Однородное кольцо лежит на двух одинаковых параллельных рельсах. Левый рельс движется параллельно самому себе с постоянной скоростью $v$. Правый рельс покоится. Угловое расстояние между точками контакта (если смотреть из центра кольца) равно $2\alpha$ для левого рельса и $2\beta$ для правого.
Считая, что $\alpha\ll 1$ и $\beta=\pi/3$, найдите скорость центра кольца.
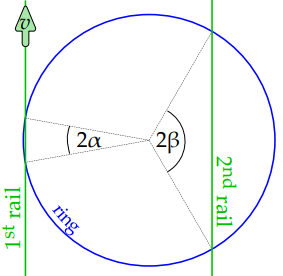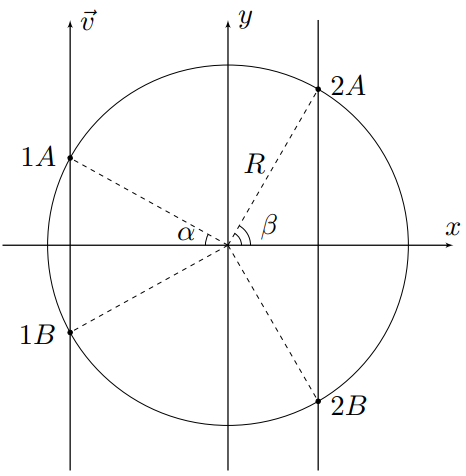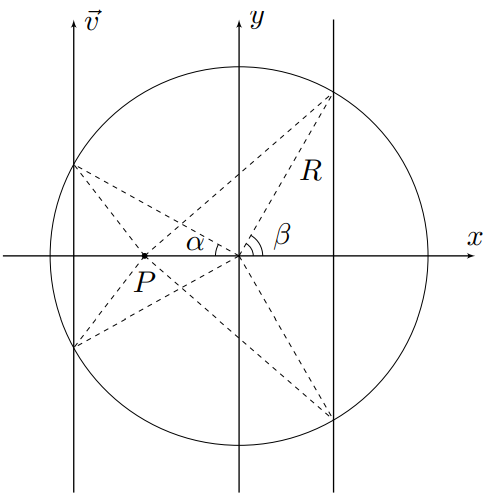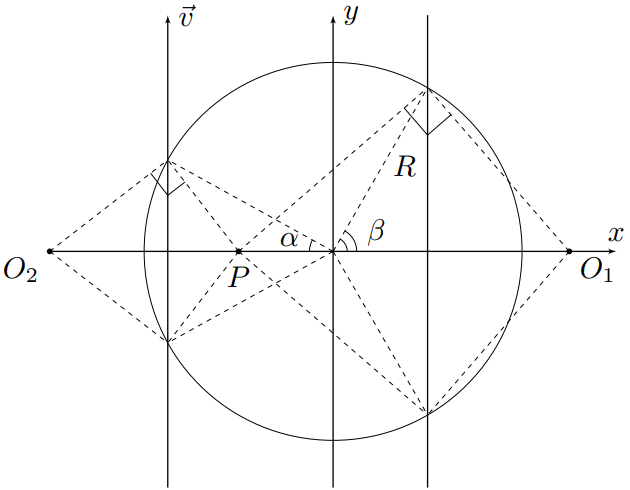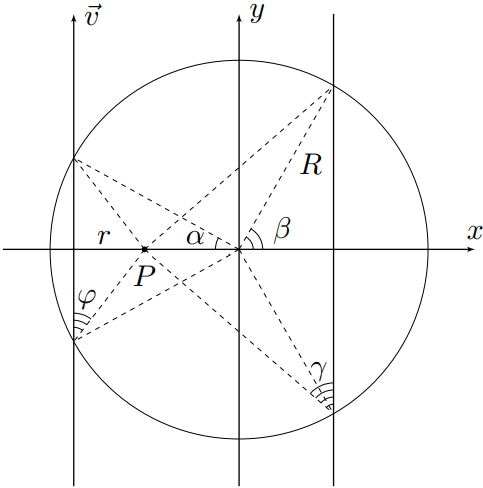
Решение: Введём величину $k=r/R$ и приведём квадратное уравнение к стандартному виду:$$k^2\left(\tan^2\beta-\tan^2\alpha\right)+2k\tan^2\alpha\left(\cos\alpha+\cos\beta\right)+\sin^2\alpha\tan^2\beta-\sin^2\beta\tan^2\alpha-\tan^2\alpha\left(\cos\alpha+\cos\beta\right)^2=0{.}$$Теперь учтём, что $\beta=\cfrac{\pi}{3}$ и $\alpha\ll{1}$. Разложим каждое из слагаемых до ведущего члена:$$1){~}\tan^2\beta-\tan^2\alpha\approx{3};$$$$2){~}2\tan^2\alpha(\cos\alpha+\cos\beta)\approx{3\alpha^2};$$$$3){~}\sin^2\alpha\tan^2\beta-\sin^2\beta\tan^2\alpha-\tan^2\alpha\left(\cos\alpha+\cos\beta\right)^2\approx{\cfrac{9\alpha^2}{4}-\alpha^2\left(\cfrac{3-\alpha^2}{2}\right)^2}\approx{\cfrac{3\alpha^4}{2}}{.}$$С учётом приближений перепишем квадратное уравнение компактнее и решим:$$k^2+k\alpha^2-\cfrac{\alpha^4}{2}=0\Rightarrow{k=\cfrac{\alpha^2\left(-1\pm{\sqrt{3}}\right)}{2}}{.}$$Корень со знаком ${-}$ не подходит, поскольку в таком случае сил трения окажутся не скомпенсированными. Отсюда:$$k=\cfrac{\alpha^2\left(\sqrt{3}-1\right)}{2}{.}$$Величина $r$ оказывается малой. В связи с этим положение точки $O_1$оказывается практически на окружности. Поэтому $O_1O=R$.Положение точки $O_2$ задаётся равенством$$PO_2=\cfrac{r}{\sin^2\varphi}=r+\cfrac{R^2\sin^2\alpha}{r}\approx{R\left(1+\sqrt{3}\right)}{.}$$Таким образом:$$O_1O_2=O_1O+OP+PO_2=R\left(3+\sqrt{3}\right){,}$$откуда ответ на вопрос задачи:
Ответ: $$v_O=\cfrac{v}{3+\sqrt 3} $$
Темы:
T, ★, Механика, Кинематика, Сложение скоростей, Physics Cup, 2013